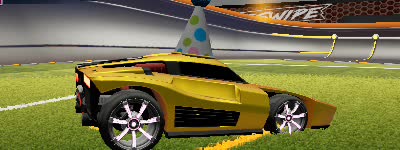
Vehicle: breakout